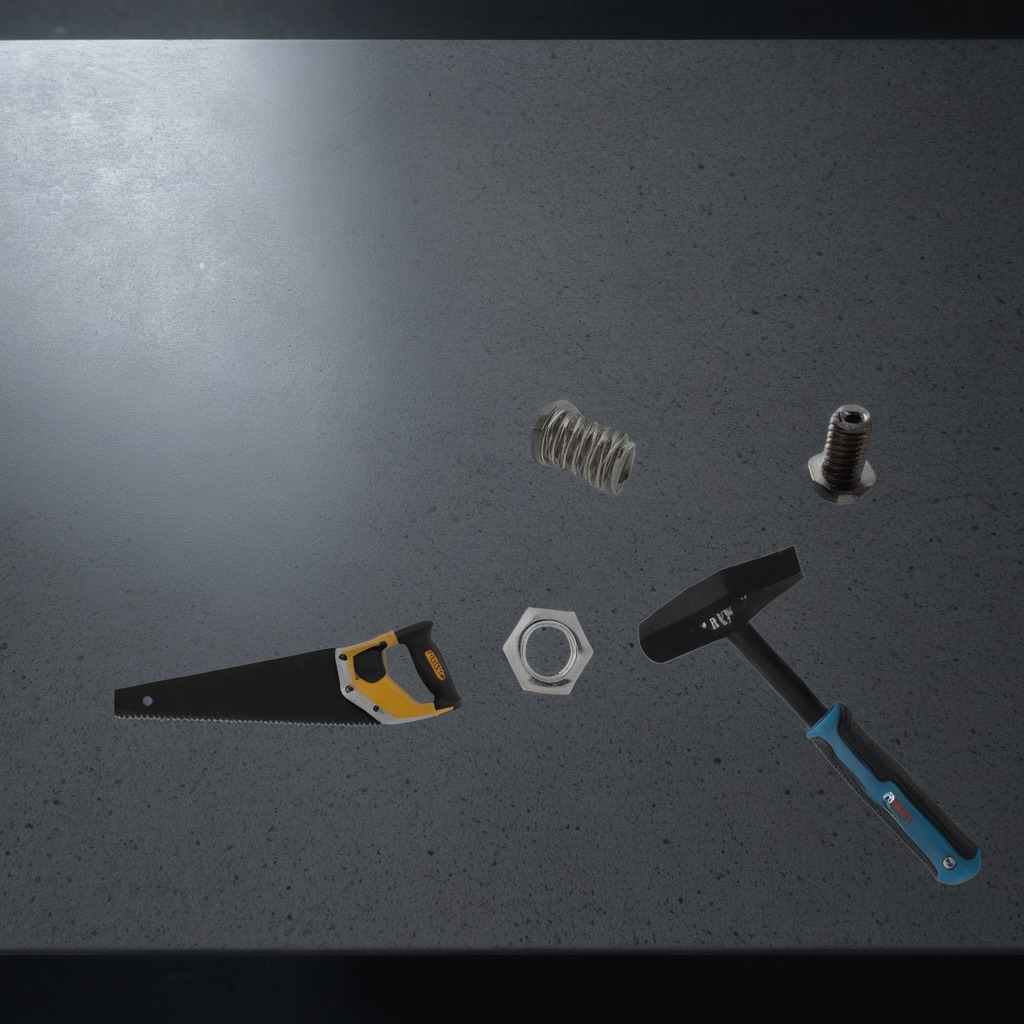
A hammer, a metal machine screw, a coiled metal spring, a handheld metal saw, and a metal nut are lying on the clean granite table inside a workshop at night.